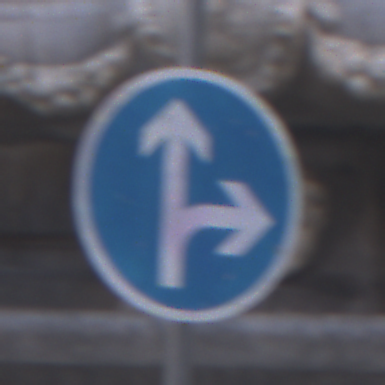
Verkehrszeichen: VorgeschriebeneFahrtrichtungGeradeausOderRechts
Umgebung: Outdoor, Urban
Tageszeit: SunriseSunset
Wetter: PartlyCloudy
Licht: Natural
Jahreszeit: NotSpecified
Kontrast: LowContrast